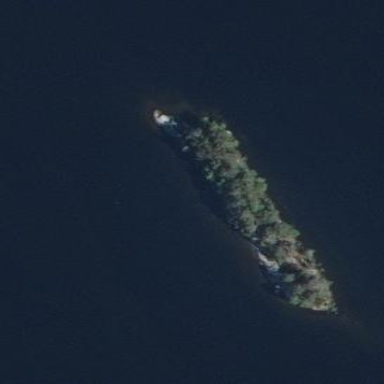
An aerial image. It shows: Islet.